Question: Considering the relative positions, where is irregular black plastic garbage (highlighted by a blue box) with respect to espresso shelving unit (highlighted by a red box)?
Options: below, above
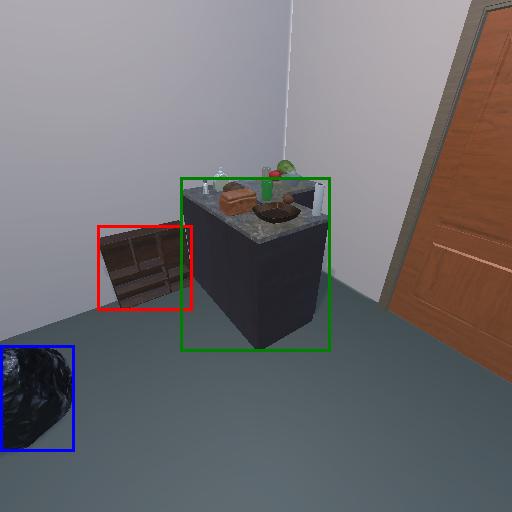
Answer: below